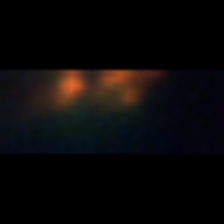
Taxon: Chaetoceros
Group: Diatoms